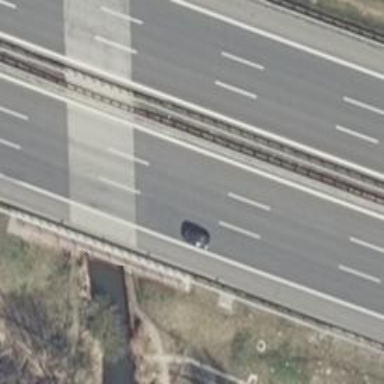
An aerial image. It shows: Bridge over motorway.